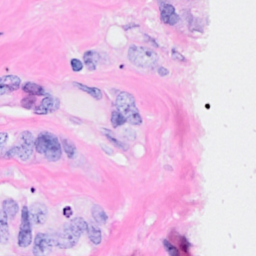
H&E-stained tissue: Breast